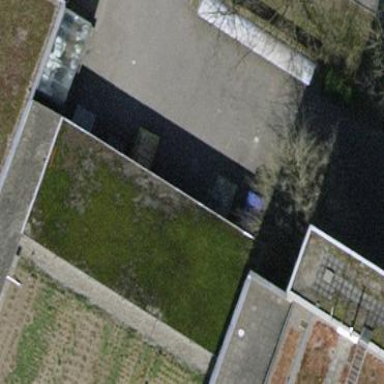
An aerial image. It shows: View of roof of building.